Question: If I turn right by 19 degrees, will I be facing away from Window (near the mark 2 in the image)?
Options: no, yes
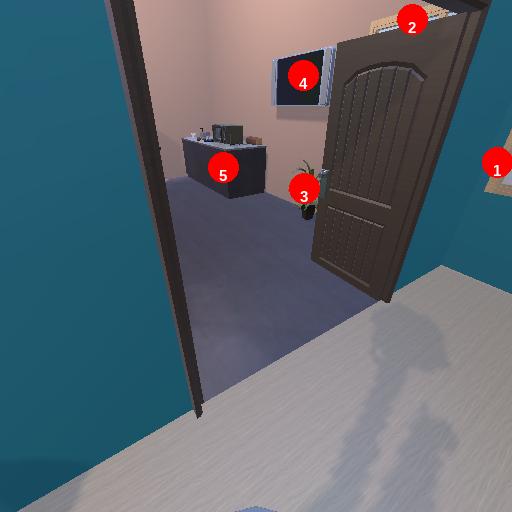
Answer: no